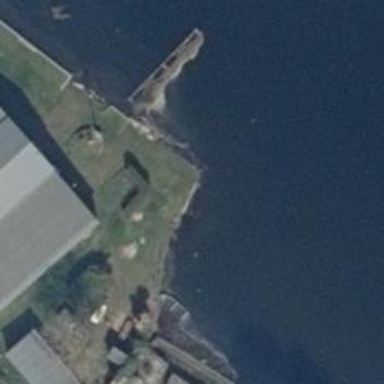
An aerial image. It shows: Man-made pier.